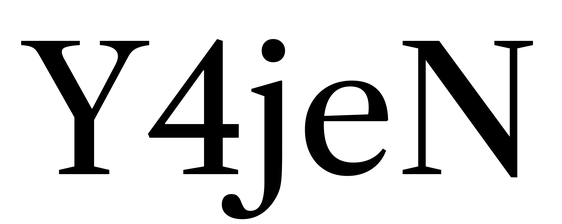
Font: LibreCaslonText_Regular